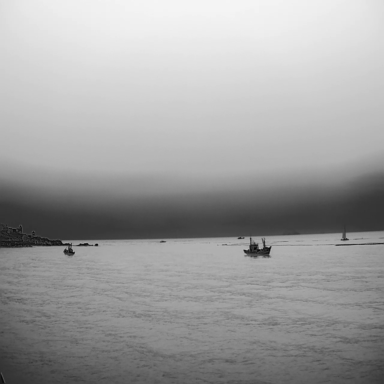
There are three bulk_carriers in the infrared image.